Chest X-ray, PA view. Patient: 44 years old, sex F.
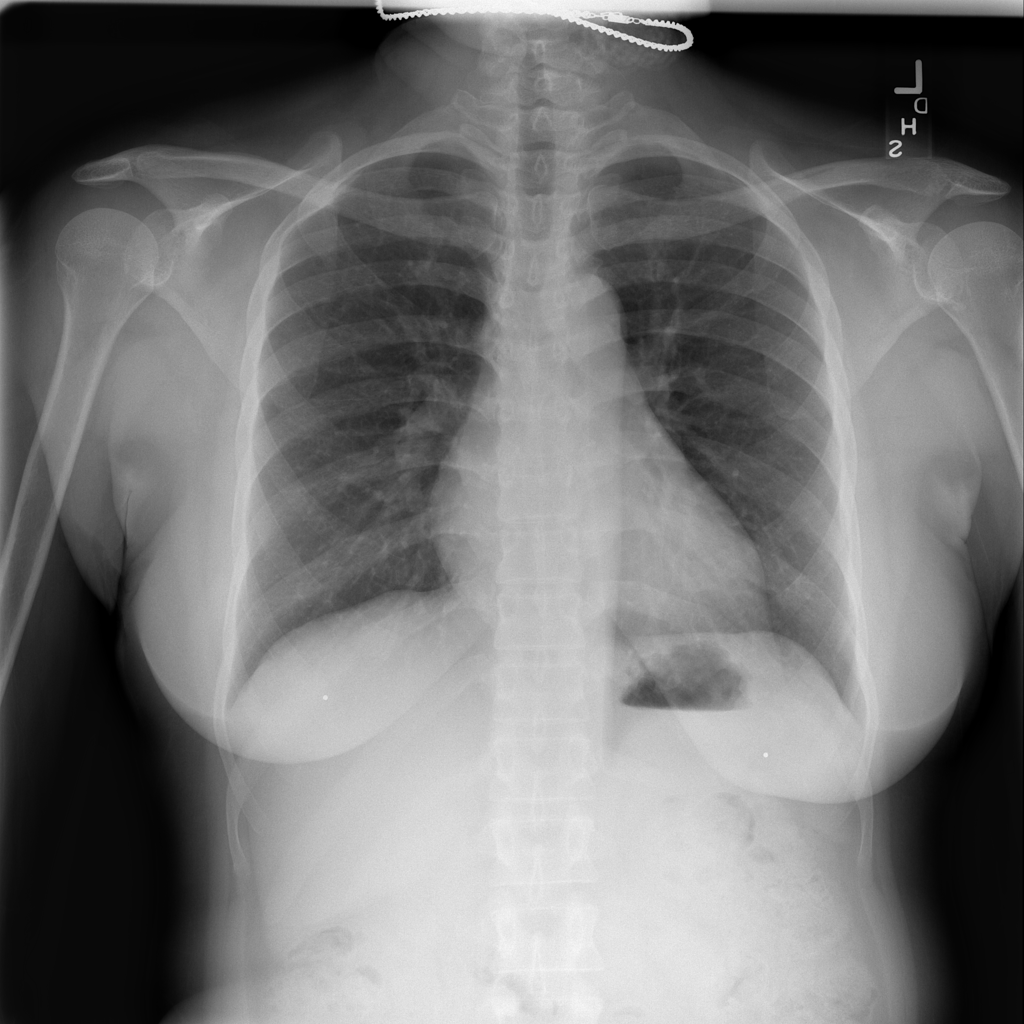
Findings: No Finding